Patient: sex F, age 67
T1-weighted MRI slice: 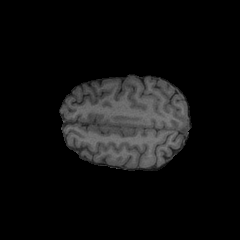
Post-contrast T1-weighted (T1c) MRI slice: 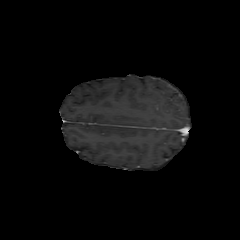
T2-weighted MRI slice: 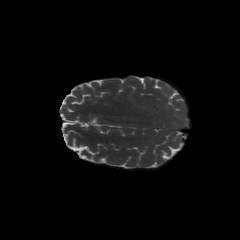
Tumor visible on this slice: no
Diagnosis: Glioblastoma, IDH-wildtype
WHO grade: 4